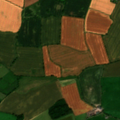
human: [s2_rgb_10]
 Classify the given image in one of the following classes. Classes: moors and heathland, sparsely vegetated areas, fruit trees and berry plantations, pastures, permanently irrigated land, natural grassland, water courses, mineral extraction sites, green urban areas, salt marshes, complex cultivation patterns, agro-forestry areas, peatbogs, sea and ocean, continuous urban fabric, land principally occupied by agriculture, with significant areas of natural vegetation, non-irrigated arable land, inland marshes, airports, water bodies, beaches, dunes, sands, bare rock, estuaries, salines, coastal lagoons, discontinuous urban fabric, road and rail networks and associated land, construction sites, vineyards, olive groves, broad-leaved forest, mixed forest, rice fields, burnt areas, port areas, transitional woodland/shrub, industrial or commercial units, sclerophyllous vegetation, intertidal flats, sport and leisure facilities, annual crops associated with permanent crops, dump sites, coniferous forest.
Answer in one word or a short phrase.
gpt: non-irrigated arable land, pastures